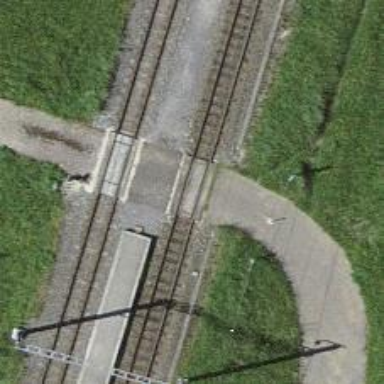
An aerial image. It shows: Level crossing along the railway.